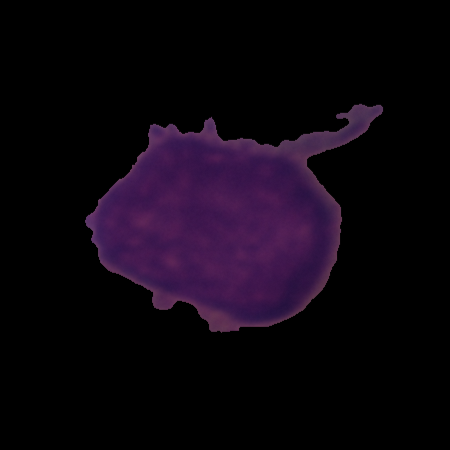
Label: healthy